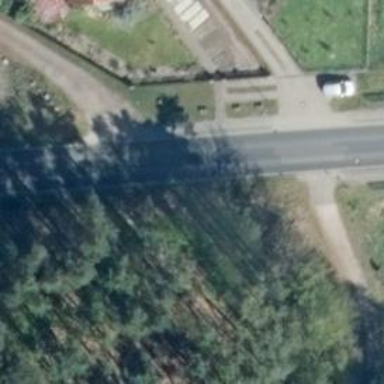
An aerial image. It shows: Tertiary road with asphalt surface.